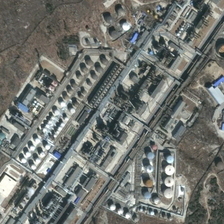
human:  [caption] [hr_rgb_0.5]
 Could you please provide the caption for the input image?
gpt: a lot of houses and trees are beside a lot of oil tanks .

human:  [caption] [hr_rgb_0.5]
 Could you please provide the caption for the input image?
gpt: a lot of houses and trees are beside a lot of oil tanks .

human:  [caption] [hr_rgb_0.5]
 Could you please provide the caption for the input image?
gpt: a large number of different sizes of storagetanks on the road in a piece of land .

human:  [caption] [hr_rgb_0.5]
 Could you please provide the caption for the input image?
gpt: a large number of different sizes of storagetanks on the road in a piece of land .

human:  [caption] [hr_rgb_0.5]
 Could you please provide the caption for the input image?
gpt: many storage tanks in a factory are near khaki barelands .